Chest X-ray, AP view. Patient: 55 years old, sex M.
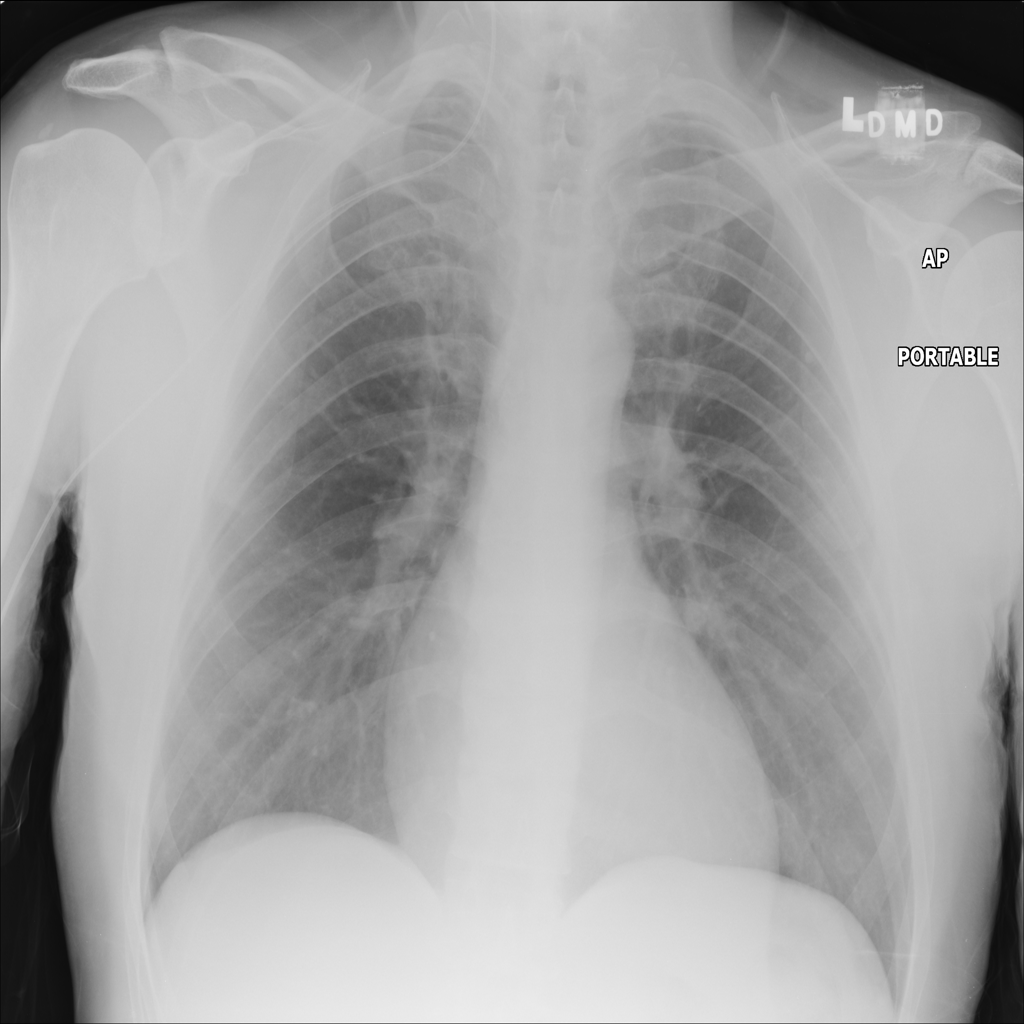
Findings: No Finding